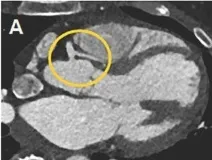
Coronary computed tomography angiogram (CTA) with 3D reconstruction. (A) Yellow circle denotes LAD anomalously arising from proximal RCA without a slit like orifice and coursing between aortic root and RVOT.
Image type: radiology (ct)